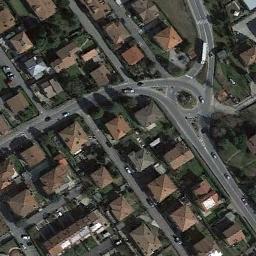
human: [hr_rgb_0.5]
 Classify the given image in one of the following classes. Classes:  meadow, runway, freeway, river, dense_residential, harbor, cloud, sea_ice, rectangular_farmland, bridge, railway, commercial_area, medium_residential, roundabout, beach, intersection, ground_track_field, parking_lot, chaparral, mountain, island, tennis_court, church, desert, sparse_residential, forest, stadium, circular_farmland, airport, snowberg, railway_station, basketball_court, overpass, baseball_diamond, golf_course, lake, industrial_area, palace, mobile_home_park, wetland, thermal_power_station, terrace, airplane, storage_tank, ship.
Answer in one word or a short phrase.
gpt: roundabout